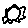
Label: sun